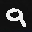
Label: 9